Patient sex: M
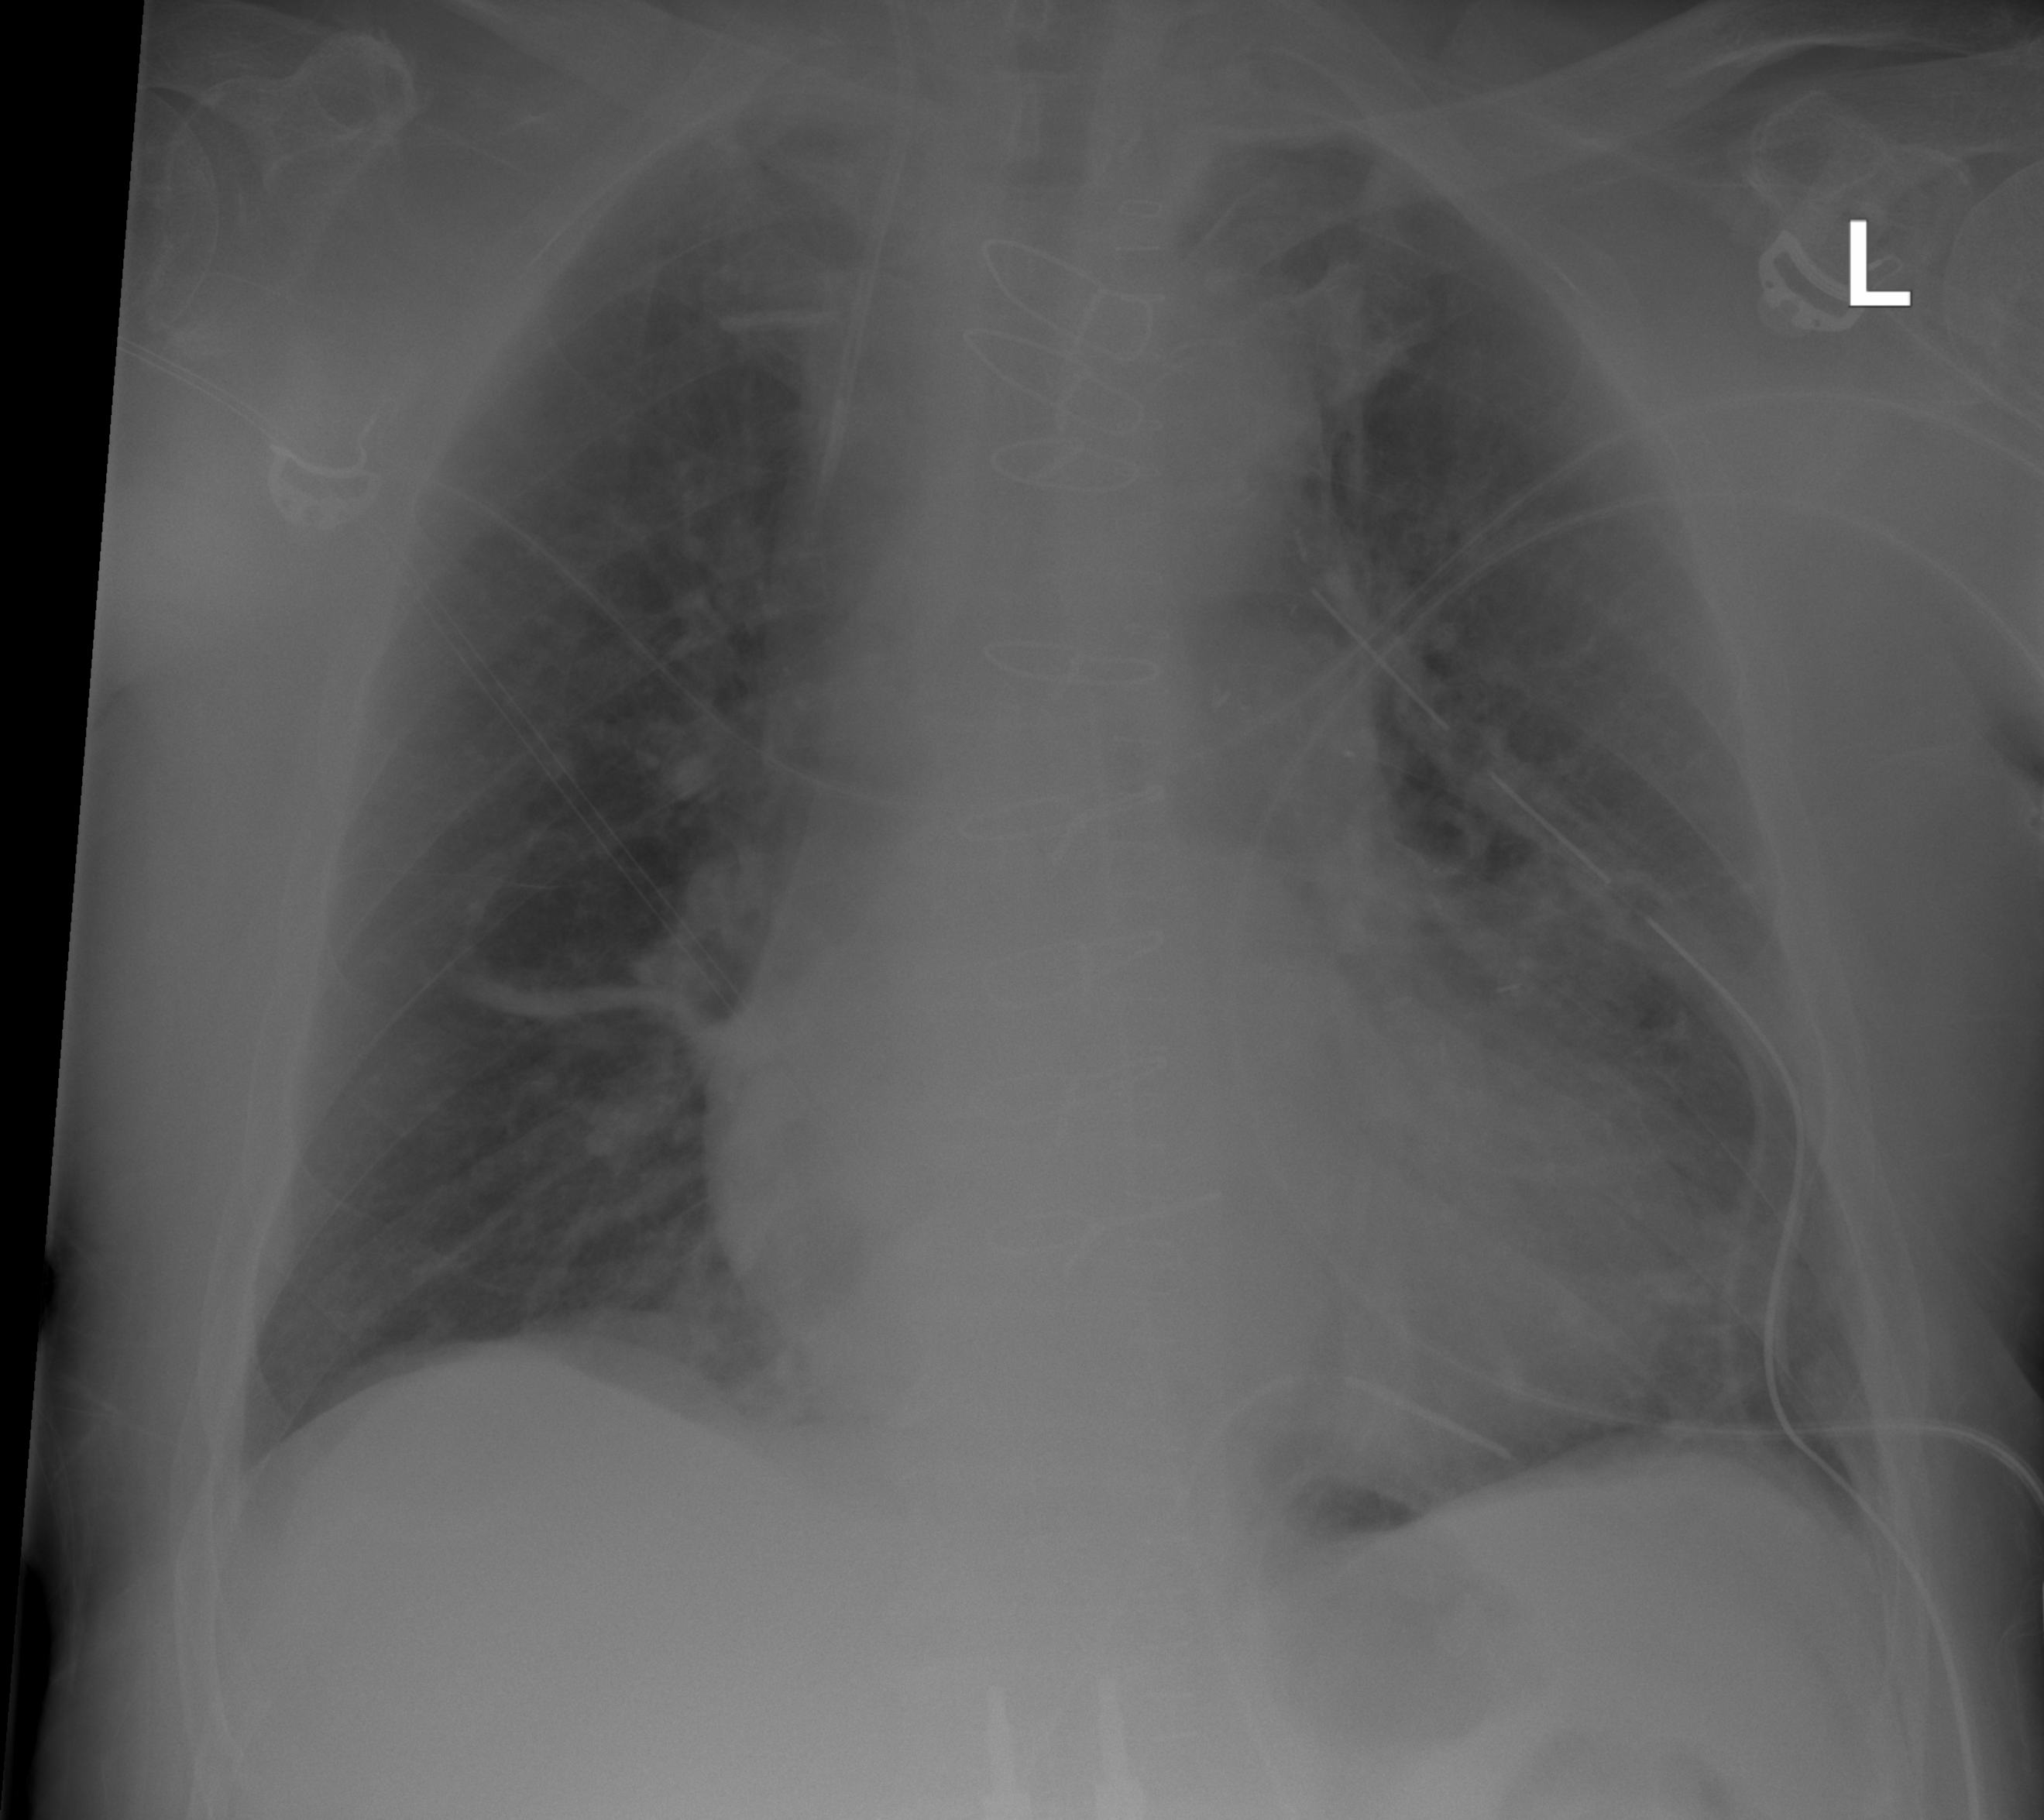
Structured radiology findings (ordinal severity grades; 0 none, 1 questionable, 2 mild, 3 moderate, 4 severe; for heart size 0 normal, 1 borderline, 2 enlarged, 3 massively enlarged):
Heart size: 2
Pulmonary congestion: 2
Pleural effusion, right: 0
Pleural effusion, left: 0
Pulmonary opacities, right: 0
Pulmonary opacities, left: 0
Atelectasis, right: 2
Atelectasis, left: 2